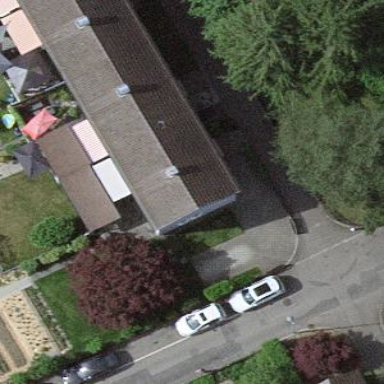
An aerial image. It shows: Gabled house with grey roof.